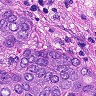
Metastatic tissue present: yes